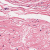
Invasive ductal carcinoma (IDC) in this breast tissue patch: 0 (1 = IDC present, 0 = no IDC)